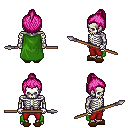
a pixel art fantasy rpg character, male body template, skeleton, green cape, red pants, pink short topknot hairstyle, brown slippers, spear, four views (front, back, left, right), 2x2 character sprite sheet, small pixel art, hard edges, no anti-aliasing